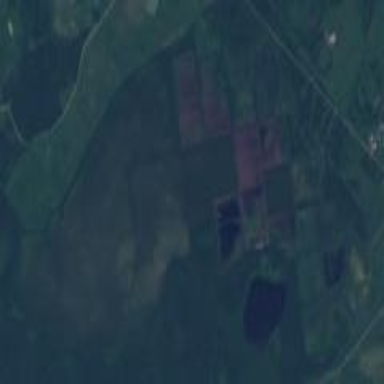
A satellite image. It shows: Wetland area used for peat cutting.